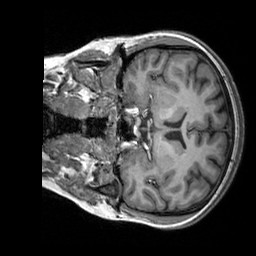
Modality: T1w
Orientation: coronal
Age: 22
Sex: female
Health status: healthy
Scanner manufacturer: siemens
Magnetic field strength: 3 T
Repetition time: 2.3 s
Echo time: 0.00303 s